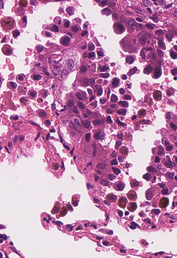
Tumor epithelial tissue: yes
Tumor-associated stroma tissue: no
Normal tissue: no